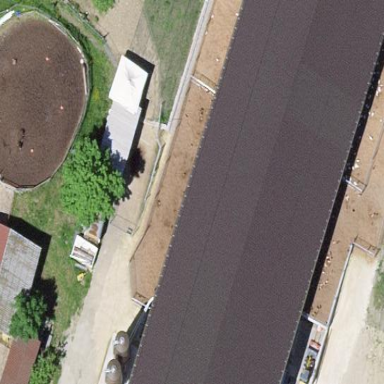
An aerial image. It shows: Stable.